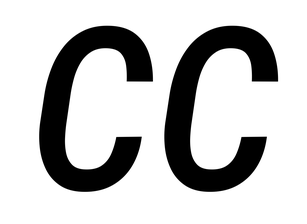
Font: Roboto-Italic_Condensed_Medium_Italic